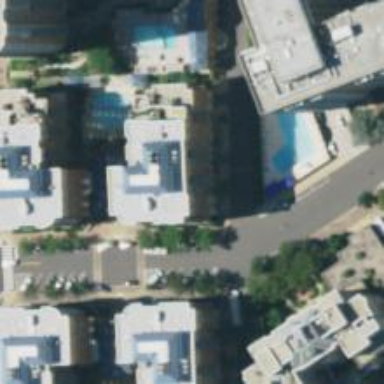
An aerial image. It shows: Parking space is available.